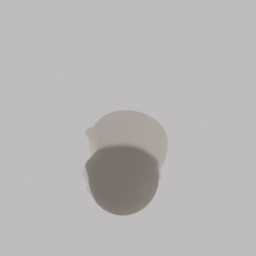
Label: animals